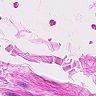
Metastatic tissue present: no